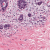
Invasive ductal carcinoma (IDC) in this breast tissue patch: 0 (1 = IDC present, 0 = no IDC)